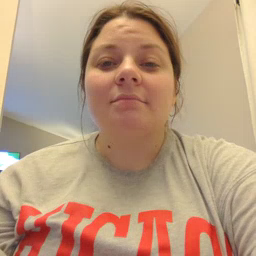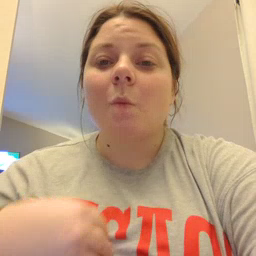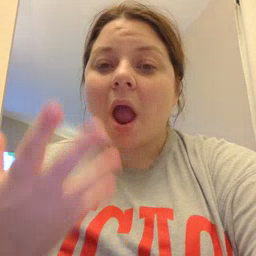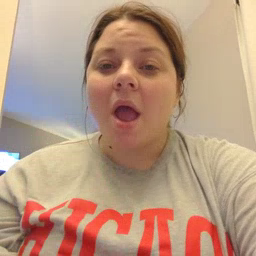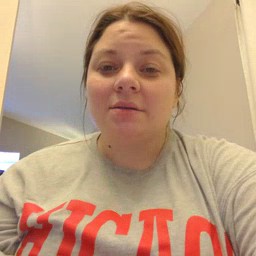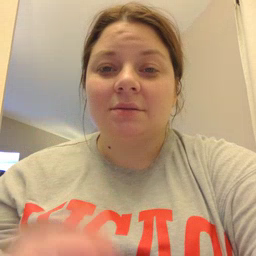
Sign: white